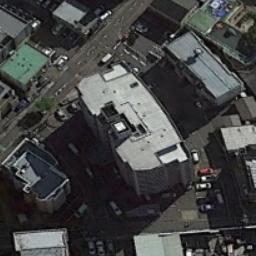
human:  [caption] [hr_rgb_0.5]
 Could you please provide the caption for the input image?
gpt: In a commercial district there are several tall buildings of different shapes and several roads with many cars .

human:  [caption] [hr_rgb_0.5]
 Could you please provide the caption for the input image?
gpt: There aren't many cars on the road next to the building .

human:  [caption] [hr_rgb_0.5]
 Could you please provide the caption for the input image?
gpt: The commercial area is near the road with many cars .

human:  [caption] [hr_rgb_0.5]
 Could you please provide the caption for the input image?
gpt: A commercial area has some buildings of different heights and some roads go through the commercial area .

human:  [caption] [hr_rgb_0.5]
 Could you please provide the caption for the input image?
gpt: There are some buildings with gray roofs on a commercial area .